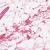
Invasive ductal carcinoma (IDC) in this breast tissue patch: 0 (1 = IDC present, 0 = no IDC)